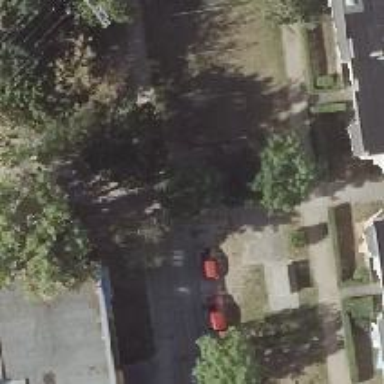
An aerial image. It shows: Compacted footway.